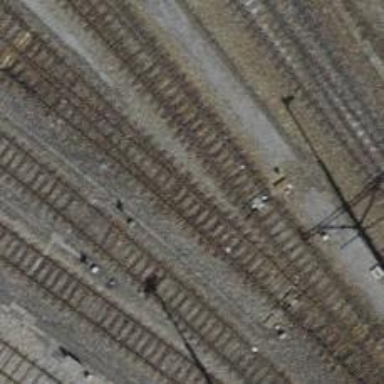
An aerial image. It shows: Railway switch.